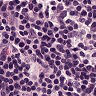
Metastatic tissue present: no